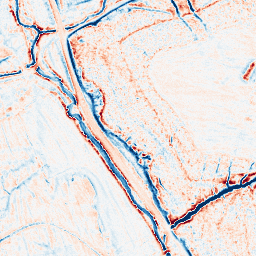
Category: edge_preserving
Decomposition family: anisotropic_diffusion
Decomposition parameters: iterations: 50
kappa: 50
gamma: 0.05
Upsampling method: bspline
Upsampling parameters: scale: 8
Upsampling scale: 8